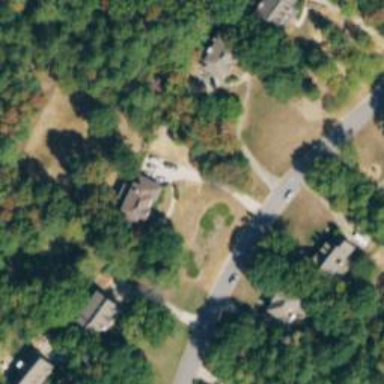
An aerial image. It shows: Driveway leading to service road.